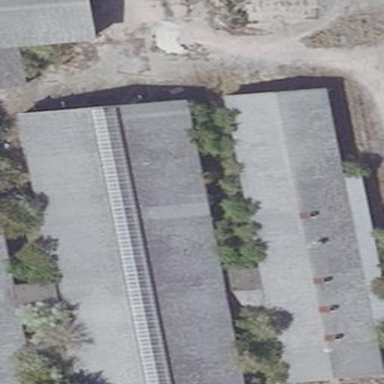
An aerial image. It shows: Gabled roof of grey-colored farm auxiliary building with its roof oriented along the structure.